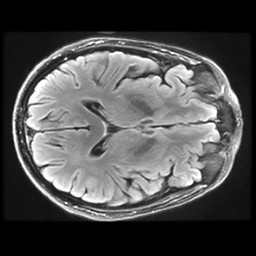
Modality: FLAIR
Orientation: axial
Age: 60
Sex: male
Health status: healthy
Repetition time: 12 s
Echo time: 0.09782 s